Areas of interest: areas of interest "Sichuan Provincial People's Hospital · Gaoxin Outpatient Department"
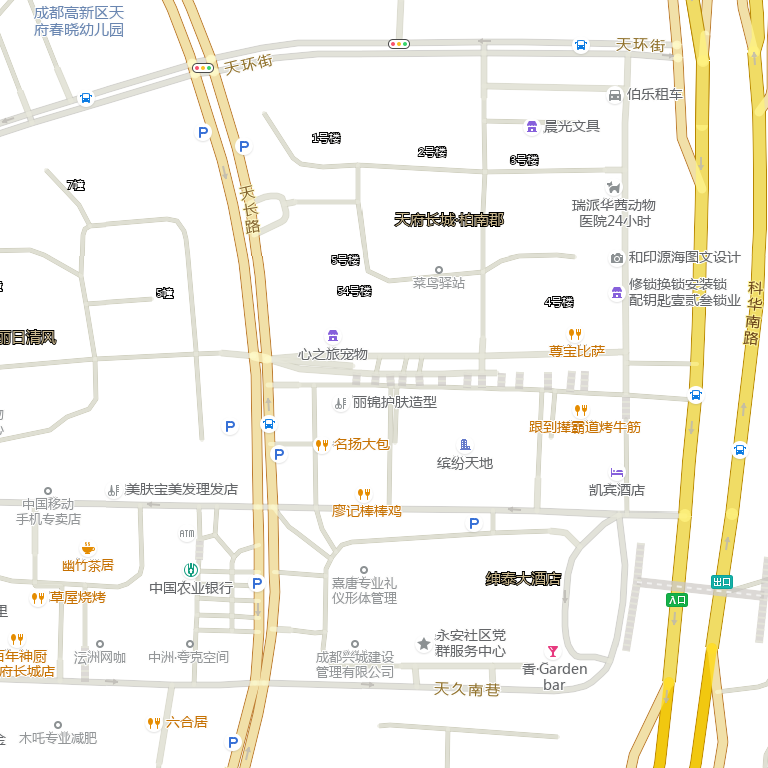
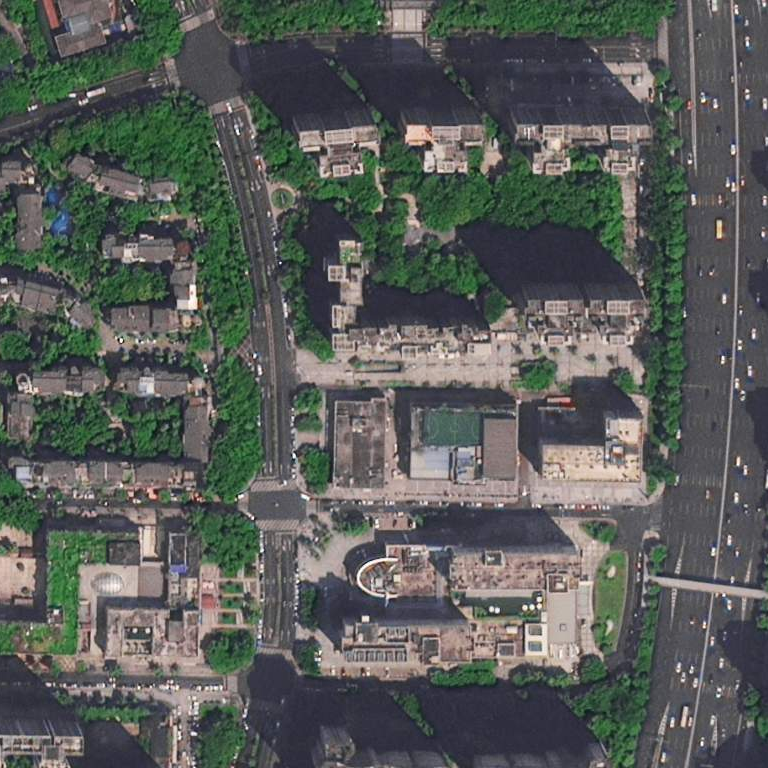